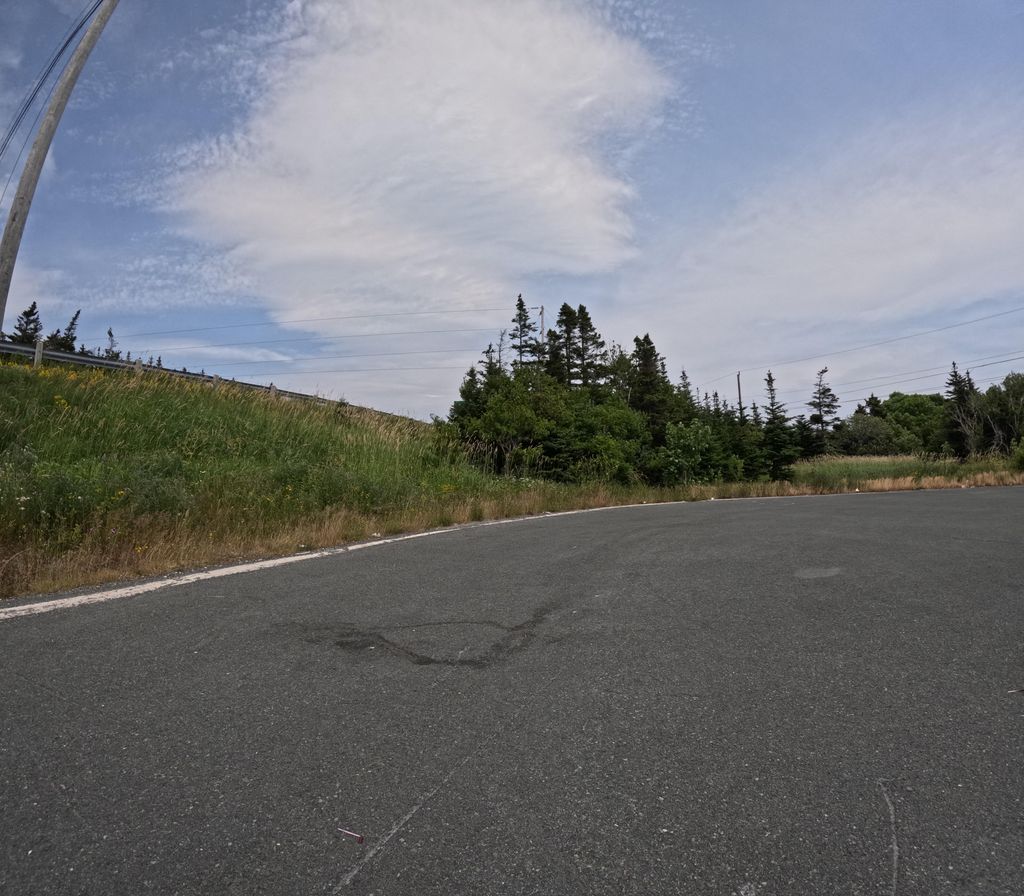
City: st_johns